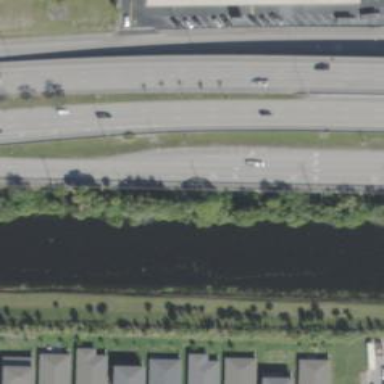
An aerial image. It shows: Trunk link highway.